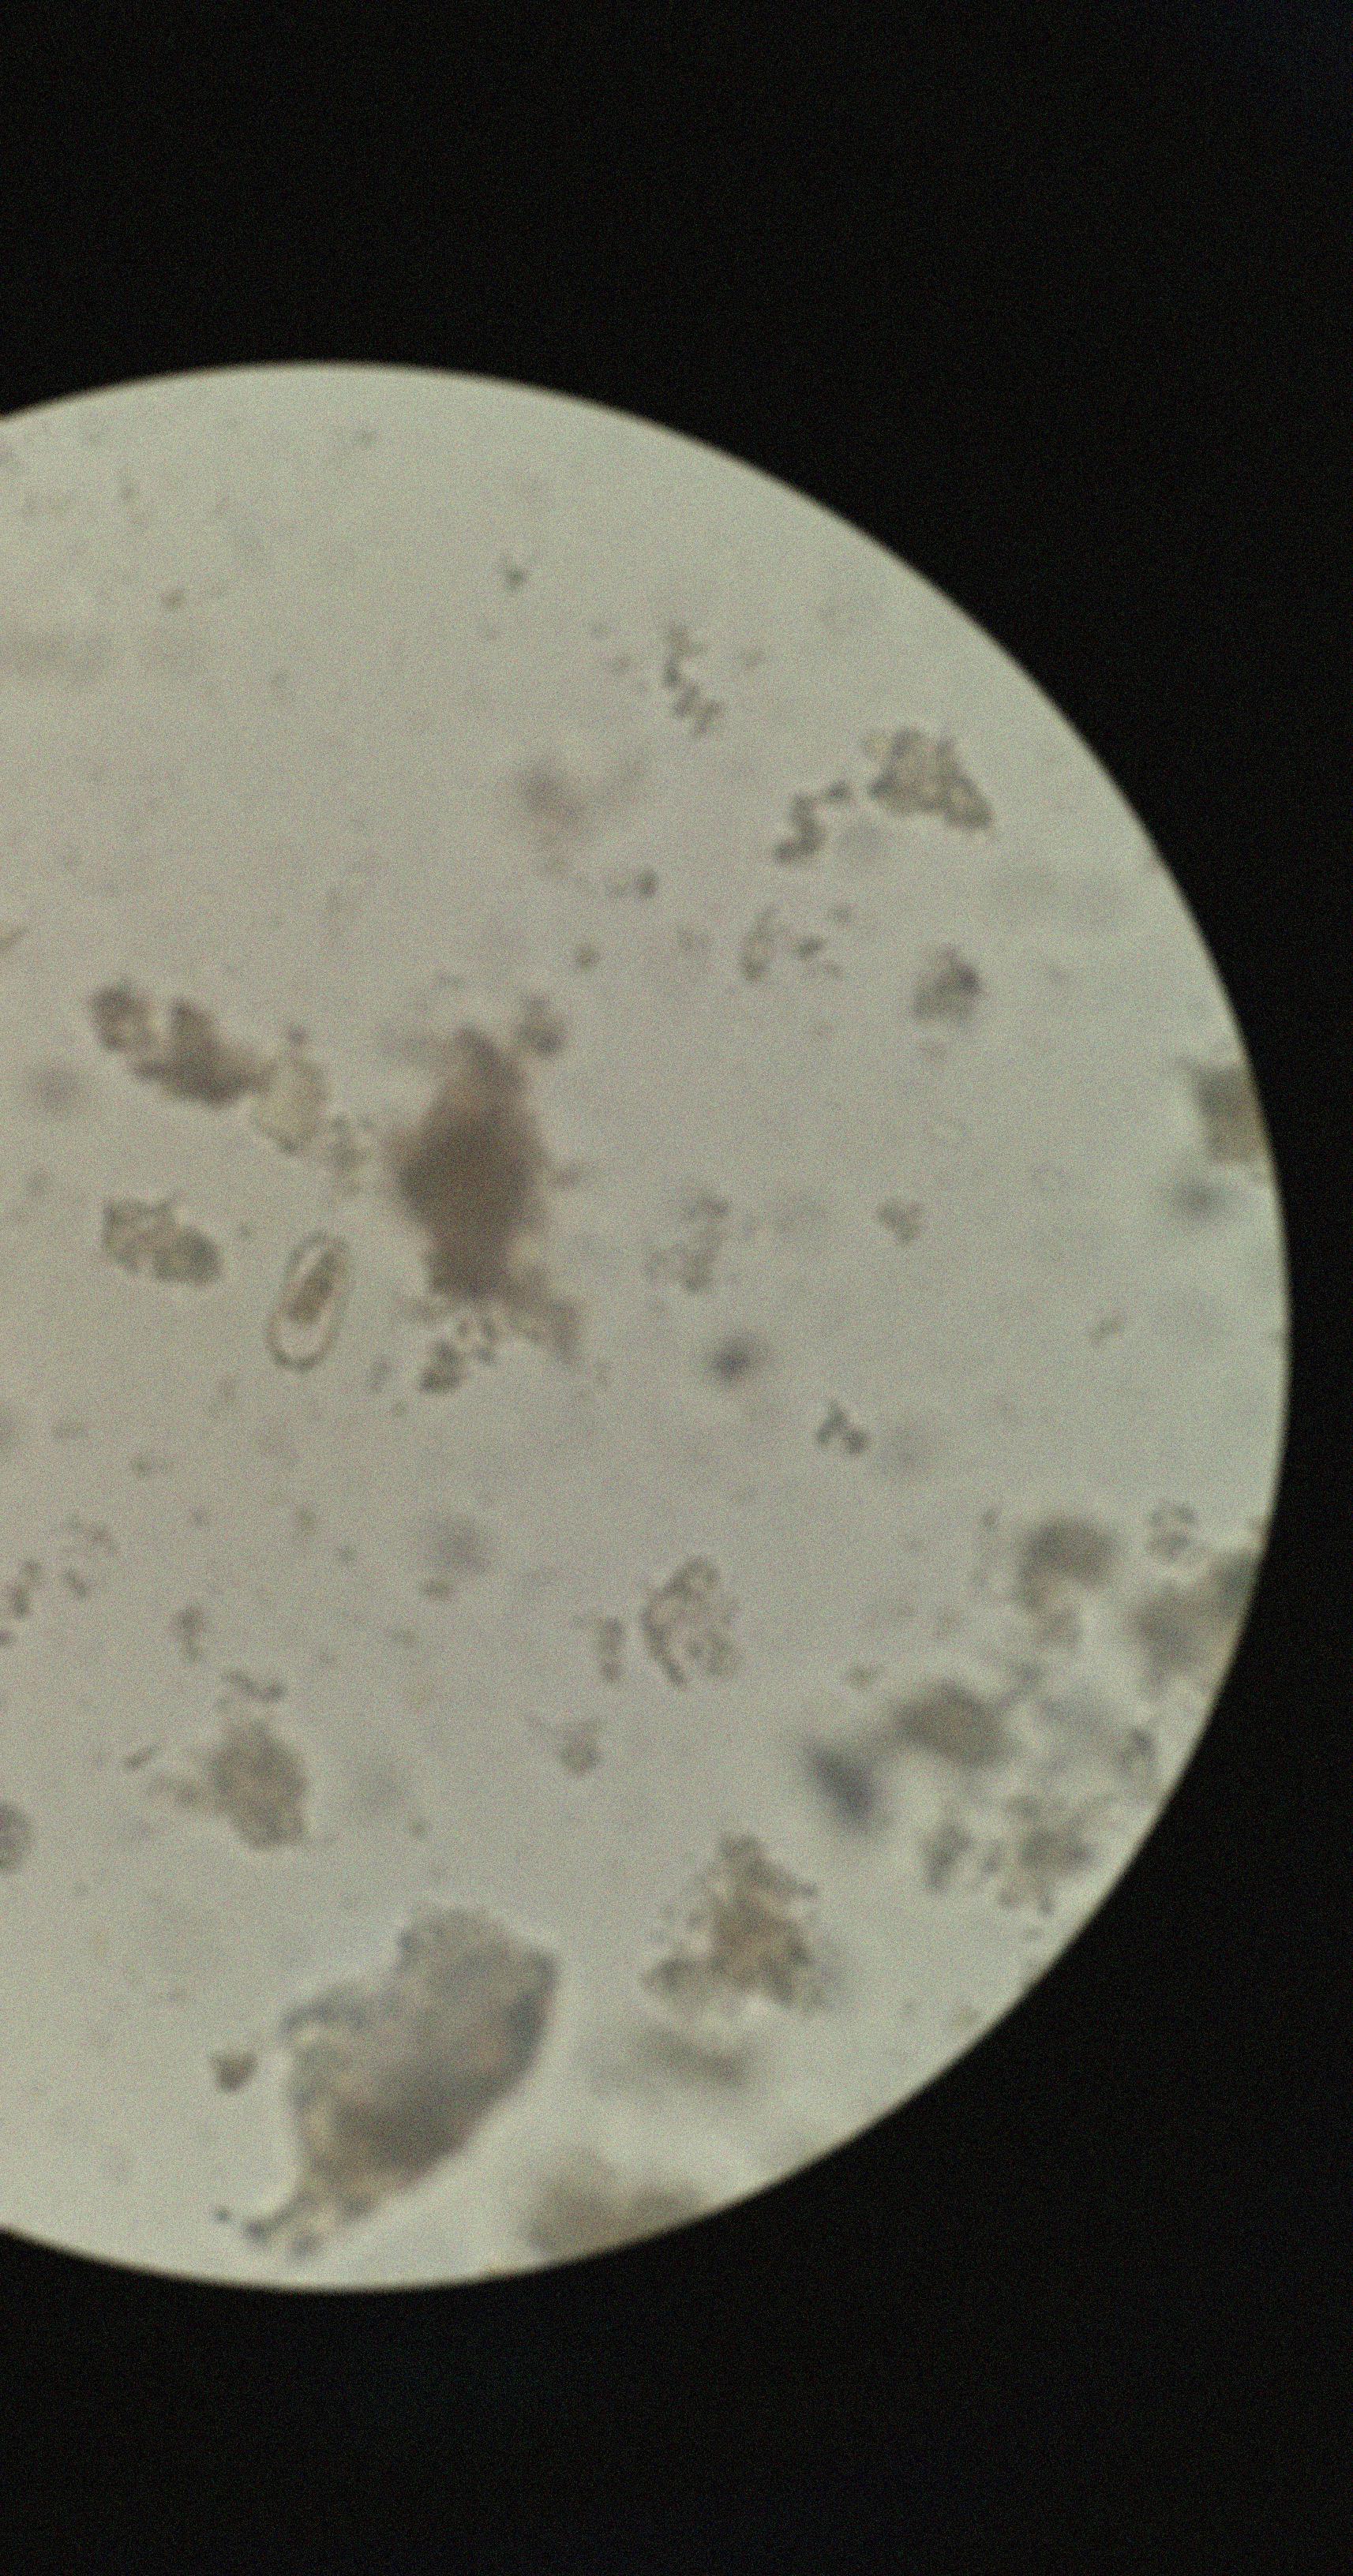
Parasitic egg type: Capillaria philippinensis